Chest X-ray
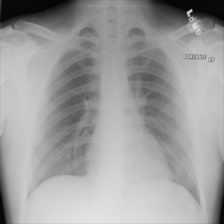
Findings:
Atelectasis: negative
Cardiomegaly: negative
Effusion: negative
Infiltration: negative
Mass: negative
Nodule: negative
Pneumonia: negative
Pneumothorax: negative
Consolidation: negative
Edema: negative
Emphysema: negative
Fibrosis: negative
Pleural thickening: negative
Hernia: negative